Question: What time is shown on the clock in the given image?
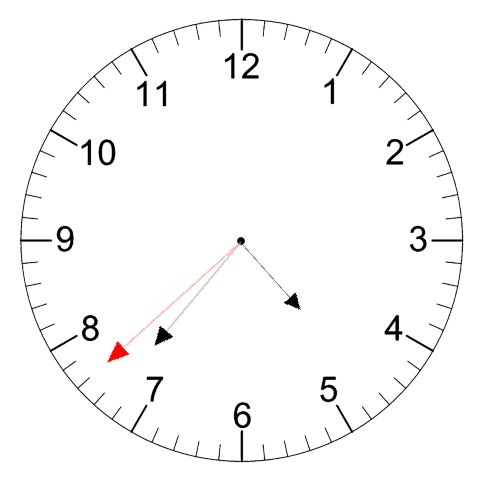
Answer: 04:36:38